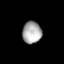
Tissue: lung
Cell type: Endothelial cells
Senescence score: 0.7072
Nuclear area (px): 410
Mean DAPI intensity: 169.317